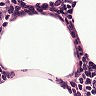
Metastatic tissue present: no